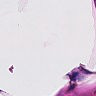
Metastatic tissue present: no